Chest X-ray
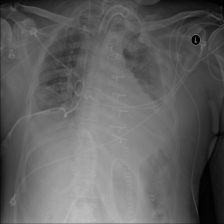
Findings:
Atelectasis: negative
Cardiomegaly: negative
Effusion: positive
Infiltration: negative
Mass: negative
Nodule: negative
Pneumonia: negative
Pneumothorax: positive
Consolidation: negative
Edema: negative
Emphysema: negative
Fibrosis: negative
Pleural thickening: negative
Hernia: negative